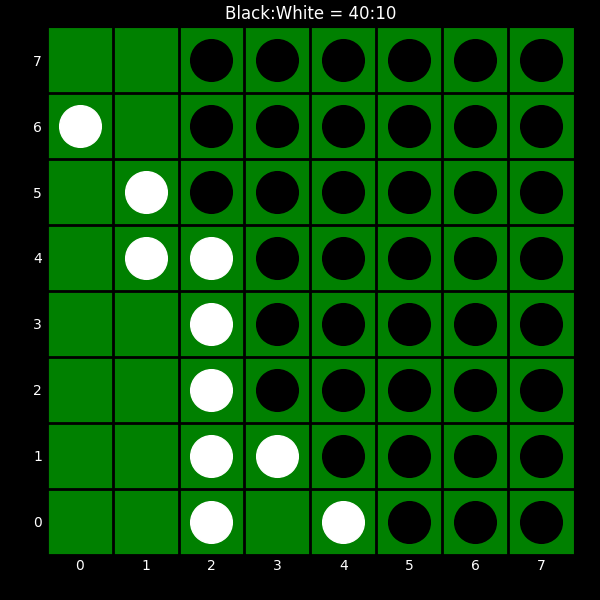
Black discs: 40
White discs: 10